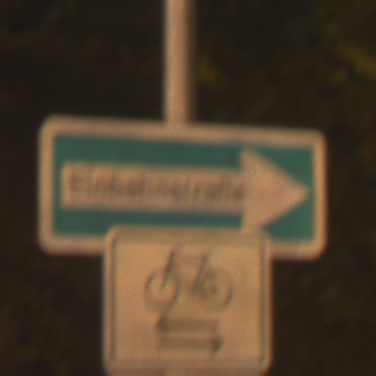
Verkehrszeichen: EinbahnstrasseRechtsweisend
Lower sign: RichtungsangabeDurchPfeile9
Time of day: Night
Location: Outdoor (Urban)
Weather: Clear
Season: NotSpecified
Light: Artificial